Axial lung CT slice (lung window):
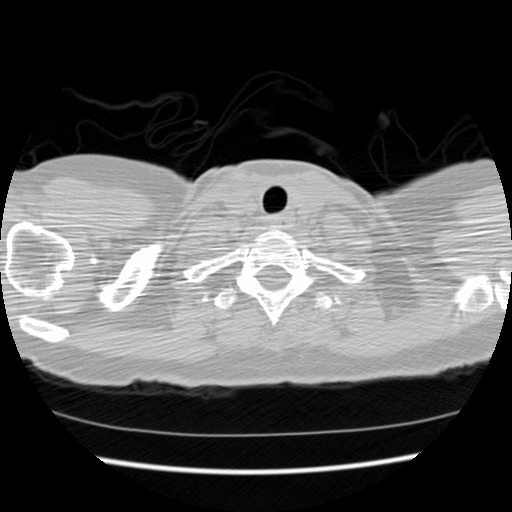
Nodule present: no